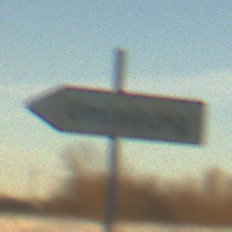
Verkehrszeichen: UmleitungswegweiserLinksweisend
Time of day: SunriseSunset
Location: Outdoor (Nature)
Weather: Clear
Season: Winter
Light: Natural